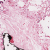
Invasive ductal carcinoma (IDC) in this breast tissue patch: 0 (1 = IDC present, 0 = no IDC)